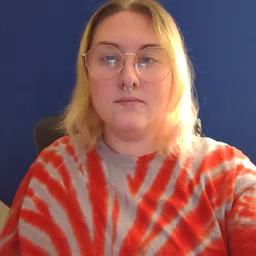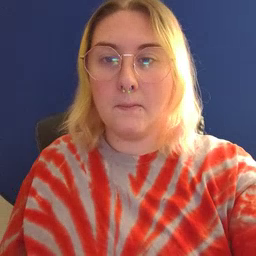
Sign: milk